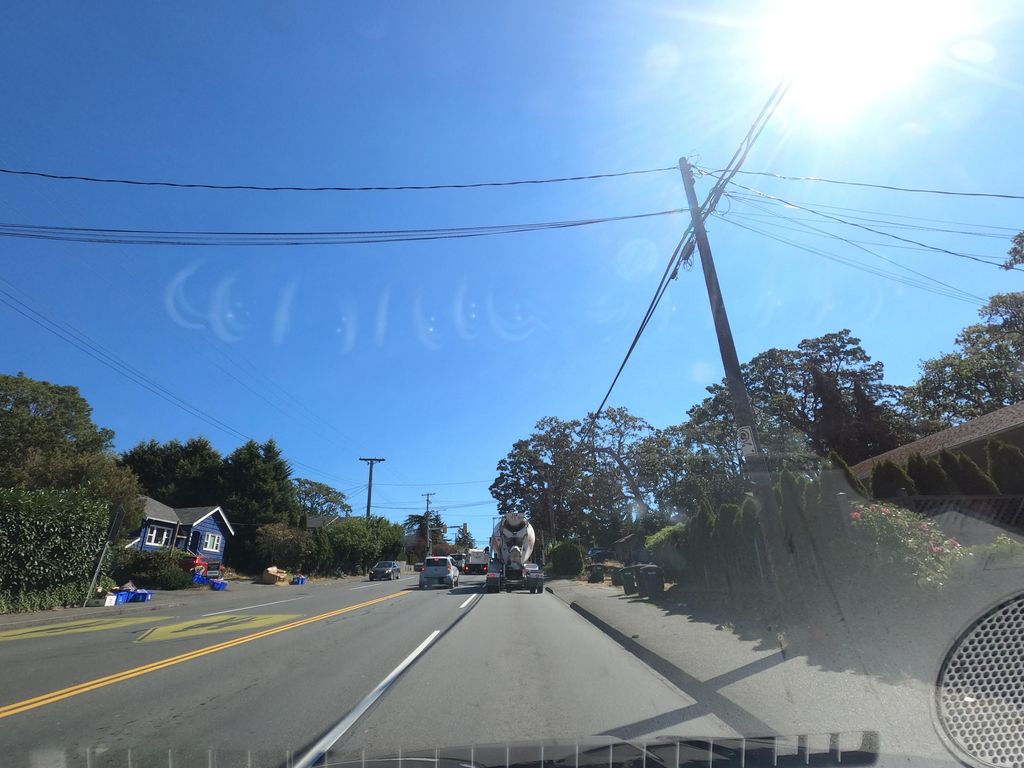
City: victoria